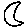
Label: moon